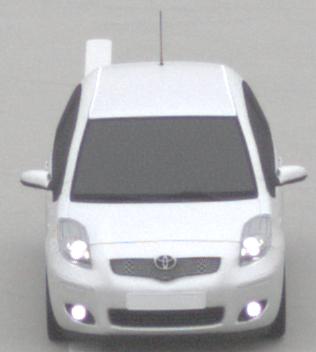
Make: Toyota
Model: Yaris 1.0
Detailed model: Yaris (XP13)
Model produced from: 2011/10
Model produced until: 2014/08
Doors: 3
Color: white
Road condition: dry road
Daytime: midday
Contrast: low contrast